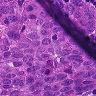
Metastatic tissue present: yes